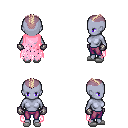
a pixel art fantasy rpg character, female body template, dark elf, purple skin, pink tattered cape, magenta pants, white blonde short mohawk hairstyle, metal gloves, white slippers, four views (front, back, left, right), 2x2 character sprite sheet, small pixel art, hard edges, no anti-aliasing